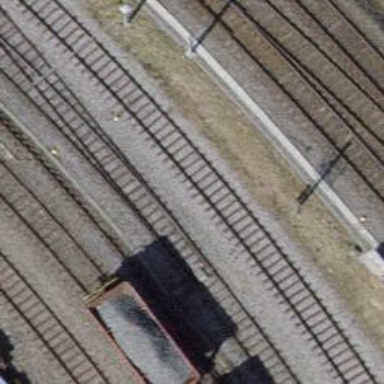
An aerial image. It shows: Railway switch.